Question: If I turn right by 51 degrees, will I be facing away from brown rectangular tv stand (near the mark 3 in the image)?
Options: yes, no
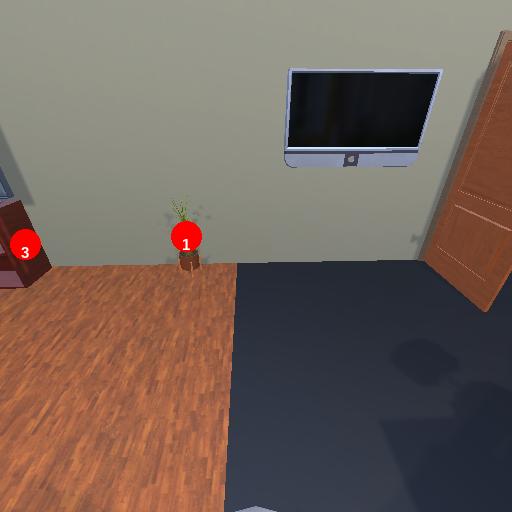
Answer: yes